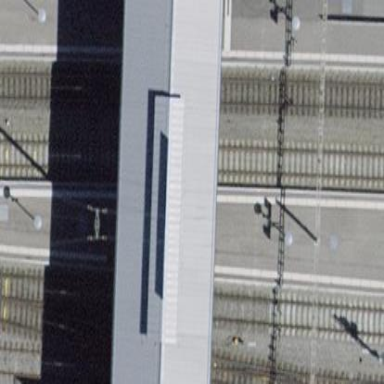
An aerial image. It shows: Bridge with gabled roof.